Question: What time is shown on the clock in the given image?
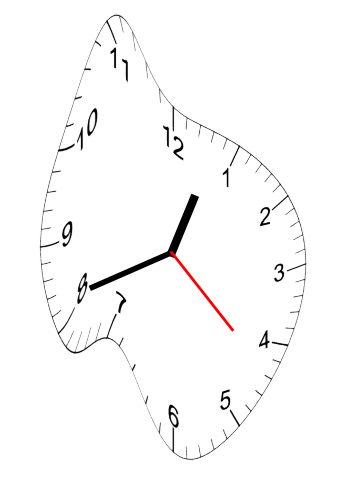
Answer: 12:41:22